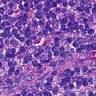
Metastatic tissue present: no